Question: Hello Friend the output of the below program is so strange. I am not getting the reason.
'''
#include <iostream>
using namespace std;
class xyz
{
private:
int ab, cd;
public:
xyz()
{
}
xyz(int i, int j)
{
ab = i;
cd = j;
}
xyz operator+(xyz);
void show()
{
cout << ab << " .... "<< cd;
}
};
xyz xyz :: operator +(xyz ob)
{
xyz temp;
temp.ab = ab + temp.ab;
temp.cd = cd + temp.cd;
return temp;
}
int main()
{
// xyz xy, yz;
xyz xy(2, 3);
xyz yz(4, 5);
xy = xy + yz;
xy.show();
return 0;
}
'''
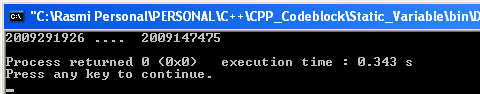
Answer: Copy&paste error?
This
'''
temp.ab = ab + temp.ab;
temp.cd = cd + temp.cd;
'''
should be
'''
temp.ab = ab + ob.ab;
temp.cd = cd + ob.cd;
'''